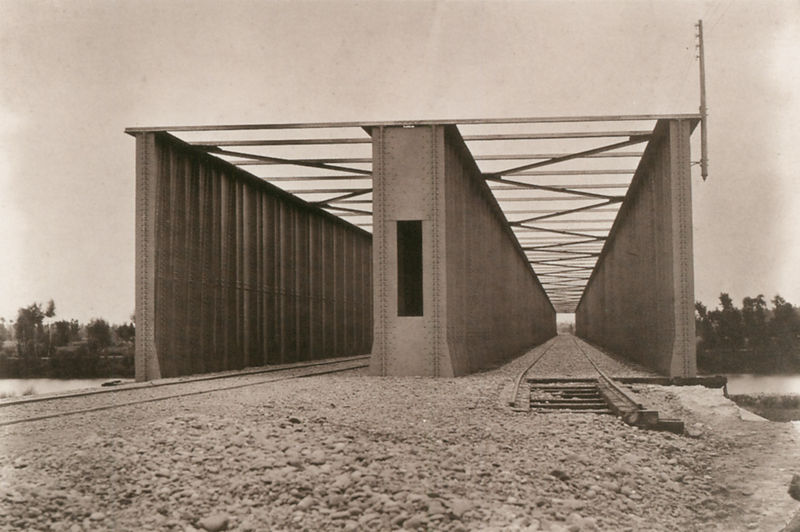
Titel: Entrée du Pont sur le Tran
Künstler: Bisson Frérés
Schlagwörter: weiß, bäume, fluss, grau, schwarz, wand, architektur, brücke, england, schotter, industrie, foto, fotografie, zentralperspektive, schwarzweiss, loch, bahn, eisenbahn, eisenbahnbrücke, konstruktion, geleise, gleis, gleise, schienen, fotographie, eisenkonstruktion, stahl, stahlkonstruktion, stahlbau, brückenbau, schwellen, architecktur, 1900, fotogrpahie, architekturfotographie, trägerkonstruktion, mettall